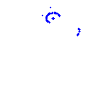
Particle: proton